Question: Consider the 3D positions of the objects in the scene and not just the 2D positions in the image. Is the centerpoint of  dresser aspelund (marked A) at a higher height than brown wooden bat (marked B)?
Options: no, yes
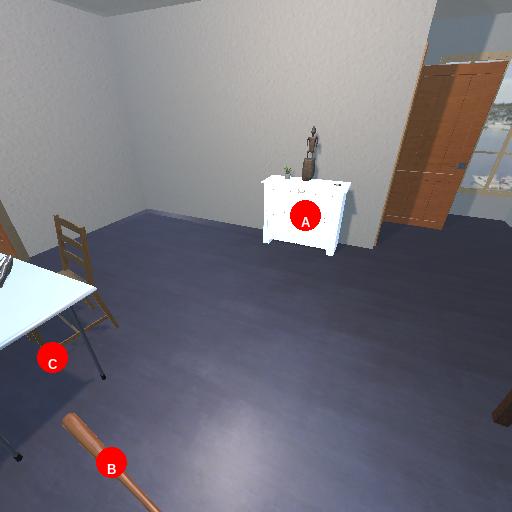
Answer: no